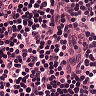
Metastatic tissue present: no